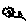
Label: flower